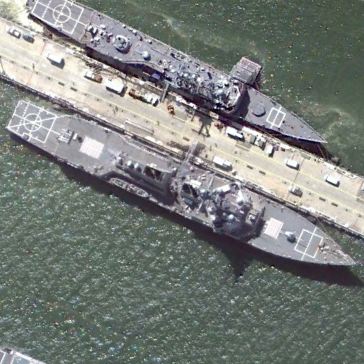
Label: destroyer